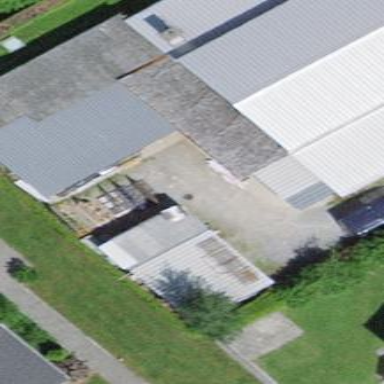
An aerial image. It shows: View of roof of building.